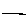
Label: line